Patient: sex M, age 29
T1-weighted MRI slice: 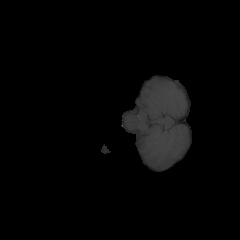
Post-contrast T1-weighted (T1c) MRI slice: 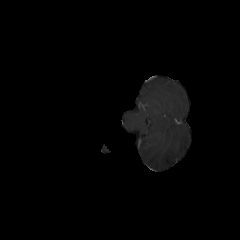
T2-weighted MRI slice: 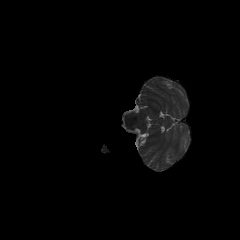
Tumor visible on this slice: no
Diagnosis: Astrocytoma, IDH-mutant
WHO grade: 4